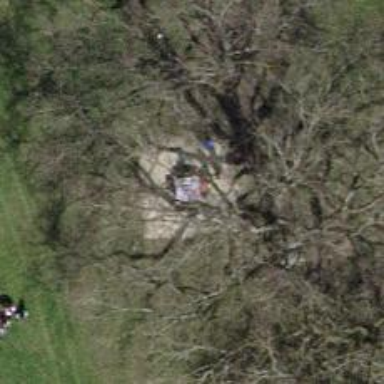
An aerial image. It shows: Picnic table located in leisure land area.